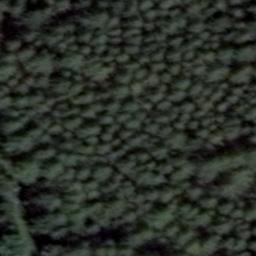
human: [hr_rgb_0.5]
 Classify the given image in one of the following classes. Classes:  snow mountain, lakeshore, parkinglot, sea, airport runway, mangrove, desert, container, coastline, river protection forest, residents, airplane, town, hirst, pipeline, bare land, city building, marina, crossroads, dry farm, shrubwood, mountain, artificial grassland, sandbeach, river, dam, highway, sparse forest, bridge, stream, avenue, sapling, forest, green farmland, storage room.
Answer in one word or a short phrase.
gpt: forest